Question: Please take a look at this:

This is my html:
'''
<nav id="mainNav">
<ul>
<li><a href="index.html">Home</a></li>
<li><a href="projects.html">Our Projects</a></li>
<li><a href="team.html">Our Team</a></li>
<li><a href="contact.html">Contact</a></li>
</ul>
</nav>
'''
And my css:
'''
#mainNav ul li {
padding-left: 10px;
}
#mainNav ul li:hover {
background-color: rgba(0,0,0,.2);
color: #fff;
cursor: pointer;
}
'''
The links are activated only when I place the cursor above the text's link and click. I would like to able to click anywhere inside the darker "li"'s background and activate the corresponding link. How is this possible?
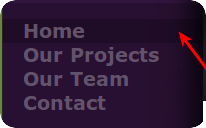
Answer: You may try this (<URL>
'''
#mainNav ul li a {
display:inline-block;
width:100%;
}
'''